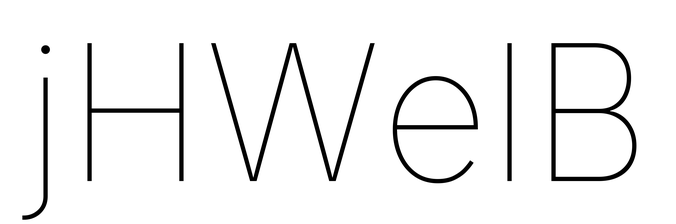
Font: Inter_Thin